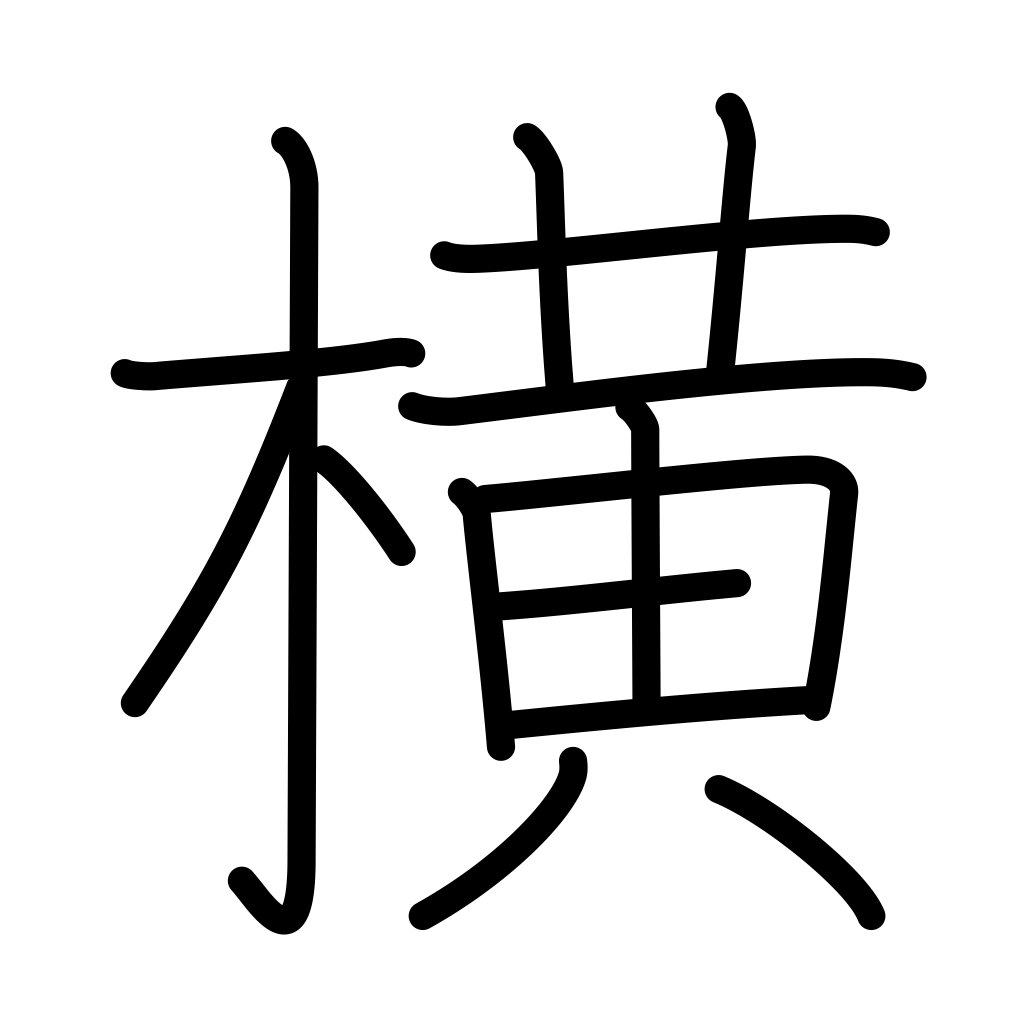
Meaning: sideways, side, horizontal, width, woof, unreasonable, perverse